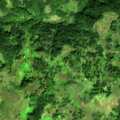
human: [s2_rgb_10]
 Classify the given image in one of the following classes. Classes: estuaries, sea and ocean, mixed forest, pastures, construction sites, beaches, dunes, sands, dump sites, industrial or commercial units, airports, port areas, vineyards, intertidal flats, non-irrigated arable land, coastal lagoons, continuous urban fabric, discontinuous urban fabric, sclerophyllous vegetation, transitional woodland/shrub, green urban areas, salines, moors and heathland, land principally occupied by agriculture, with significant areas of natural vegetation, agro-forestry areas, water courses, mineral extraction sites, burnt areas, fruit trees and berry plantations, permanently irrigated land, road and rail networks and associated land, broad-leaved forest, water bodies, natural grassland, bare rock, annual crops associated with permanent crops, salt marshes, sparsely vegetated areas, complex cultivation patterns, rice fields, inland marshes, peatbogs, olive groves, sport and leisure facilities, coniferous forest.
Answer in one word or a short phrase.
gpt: broad-leaved forest, transitional woodland/shrub